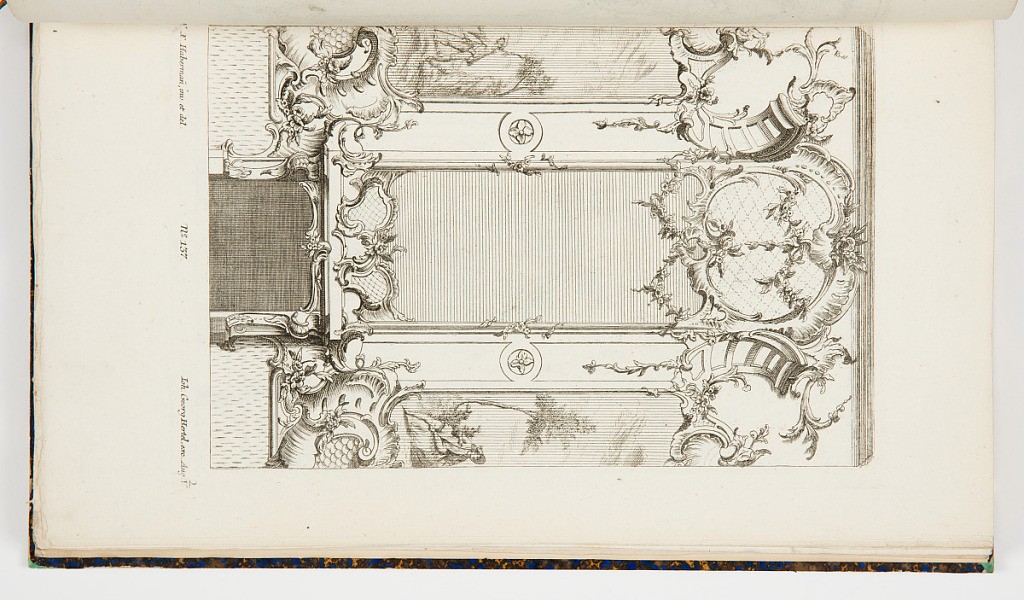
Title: Design for a Fireplace with Surrounding Ornamentation
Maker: Franz Xaver Habermann, German, 1721 – 1796
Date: mid- 18th century
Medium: Etching and engraving on off white laid paper
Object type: Print
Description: Design for a fireplace with an overmantel mirror, and large paintings depicting rustic landscapes on either sides. The fireplace, frames, and walls are heavily ornamented with carved/molded scrolls, rinceaux, cartouches, and garlands. The plate is signed and numbered.